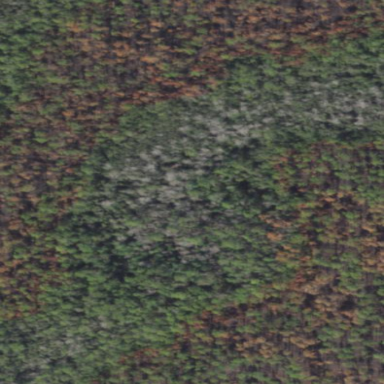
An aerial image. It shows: Needle-leaved woodland.